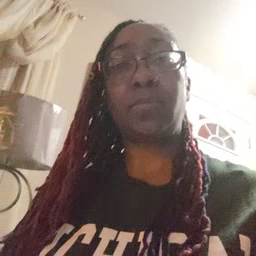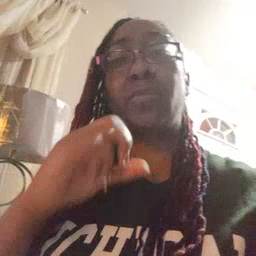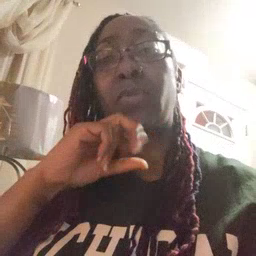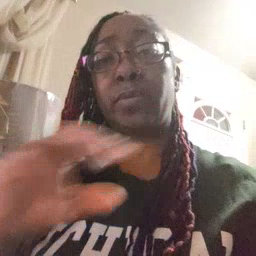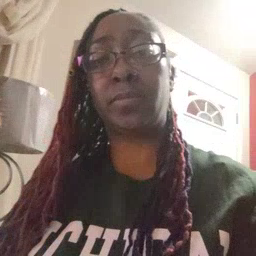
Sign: frog